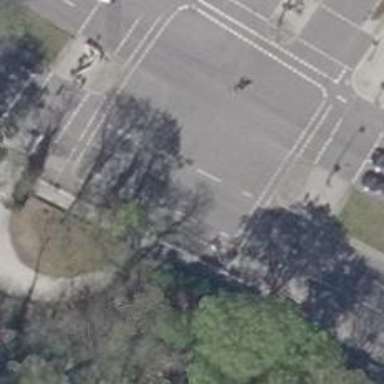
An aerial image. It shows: Primary highway with asphalt surface. There is cycle track on the right.